Question: I have a Module class, a User, a UserModule and a UserModuleLevel class.
_module_objects is a static ObservableCollection of Modules and gets created when the program starts, there's about 10 of them. e.g. User Management, Customer Services, etc.
User as you can probably guess is user details: ID, Name, etc. Populated from a db query.
With UserModules, I do not keep the module information in the db, just the module level, which is just the module security levels. this is kept in the db as: User_ID, Module_ID, ModuleLevel, ModuleLevelAccess.
What I'm trying to do is populate an ObservableCollection of users in the fastest manner. I have about 120,000 users, usually these users only have access to 2 or 3 of the 10 modules.
Below is what I have tried so far, however the piece with asterisks around it is the bottle neck, because it is going through every module of every user.
Hoping for some advice to speed things up.
'''
public class UserRepository
{
ObservableCollection<User> m_users = new ObservableCollection<User>();
public UserRepository(){}
public void LoadUsers()
{
var users = SelectUsers();
foreach (var u in users)
{
m_users.Add(u);
}
}
public IEnumerable<User> SelectUsers()
{
var userModulesLookup = GetUserModules();
var userModuleLevelsLookup = GetUserModuleLevels().ToLookup(x => Tuple.Create(x.User_ID, x.Module_ID));
clsDAL.SQLDBAccess db = new clsDAL.SQLDBAccess("DB_USERS");
db.setCommandText("SELECT * FROM USERS");
using (var reader = db.ExecuteReader())
{
while (reader.Read())
{
var user = new User();
var userId = NullSafeGetter.GetValueOrDefault<int>(reader, "USER_ID");
user.User_ID = userId;
user.Username = NullSafeGetter.GetValueOrDefault<string>(reader, "USERNAME");
user.Name = NullSafeGetter.GetValueOrDefault<string>(reader, "NAME");
user.Job_Title = NullSafeGetter.GetValueOrDefault<string>(reader, "JOB_TITLE");
user.Department = NullSafeGetter.GetValueOrDefault<string>(reader, "DEPARTMENT");
user.Company = NullSafeGetter.GetValueOrDefault<string>(reader, "COMPANY");
user.Phone_Office = NullSafeGetter.GetValueOrDefault<string>(reader, "PHONE_OFFICE");
user.Phone_Mobile = NullSafeGetter.GetValueOrDefault<string>(reader, "PHONE_MOBILE");
user.Email = NullSafeGetter.GetValueOrDefault<string>(reader, "EMAIL");
user.UserModules = new ObservableCollection<UserModule>(userModulesLookup);
//**************** BOTTLENECK **********************************
foreach (var mod in user.UserModules)
{
mod.UserModuleLevels = new ObservableCollection<UserModuleLevel>(userModuleLevelsLookup[Tuple.Create(userId, mod.Module.Module_ID)]);
}
//**************************************************************
yield return user;
}
}
}
private static IEnumerable<Users.UserModule> GetUserModules()
{
foreach (Module m in ModuleKey._module_objects)
{
//Set a reference in the UserModule to the original static module.
var user_module = new Users.UserModule(m);
yield return user_module;
}
}
private static IEnumerable<Users.UserModuleLevel> GetUserModuleLevels()
{
clsDAL.SQLDBAccess db_user_module_levels = new clsDAL.SQLDBAccess("DB_USERS");
db_user_module_levels.setCommandText(@"SELECT * FROM USER_MODULE_SECURITY");
using (var reader = db_user_module_levels.ExecuteReader())
{
while (reader.Read())
{
int u_id = NullSafeGetter.GetValueOrDefault<int>(reader, "USER_ID");
int m_id = NullSafeGetter.GetValueOrDefault<int>(reader, "MODULE_ID");
int ml_id = NullSafeGetter.GetValueOrDefault<int>(reader, "MODULE_LEVEL_ID");
int mla = NullSafeGetter.GetValueOrDefault<int>(reader, "MODULE_LEVEL_ACCESS");
yield return new Users.UserModuleLevel(u_id, m_id, ml_id, mla);
}
}
}
}
'''
In the end I'll put the users into a DataGrid with module security displayed, buttons with green show there is some type of access to this module, clicking on it will bring up actual security settings.
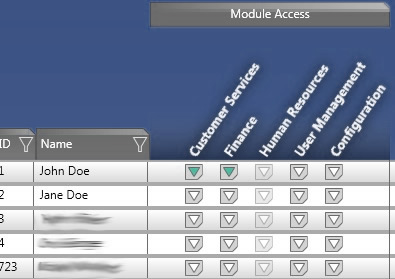
Answer: For performance gains you can do a few things:
- Change your data access code to perform JOINs in SQL to get your data as a single result set. SQL tends to be a fair bit faster at returning a result set of relational data than C# is at glueing the data together after the fact. This is because it's optimised to do just that and you should take advantage of that- You should probably consider paging the results - any user that says they need all 120,000 results at once should be slapped upside the head with a large trout. Paging the results will limit the amount of processing that you need to do in the application
Doing the above can be quite daunting as you would need to modify your application to include paging - often 3rd party controls such as grids etc have some paging mechanisms built in, and these days most ORM software has some sort of paging support which translates your C# code to the correct dialect for your chosen RDBMS
A good example (I've been working with a bit lately) is ServiceStack OrmLite.
I believe it to be free as long as you are using the legacy V3 version (which is pretty darn good .. <URL>
There is a small learning curve, but nothing the examples/docs can't tell you
Here's an extension method I'm using to page my queries in my service layer:
'''
public static SqlExpressionVisitor<T> PageByRequest<T>(this SqlExpressionVisitor<T> expr, PagedRequest request)
{
return expr.Limit((request.PageNumber - 1) * request.PageSize, request.PageSize);
}
'''
The request contains the page number and page size (from my web app), and the 'Limit' extension method in OrmLite does the rest. I should probably add that the '<T>' generic parameter is the object type that OrmLite will map to after it has queried.
Here's an example of that (its just a POCO with some annotations)
'''
[Alias("Customers")]
public class Customer : IHasId<string>
{
[Alias("AccountCode")]
public string Id { get; set; }
public string CustomerName { get; set; }
// ... a load of other fields
}
'''
The method is translated to T-SQL and results in the following query against the DB (for this example I selected page 4 on my customer list with a page size of 10):
'''
SELECT <A big list of Fields> FROM
(SELECT ROW_NUMBER() OVER (ORDER BY AccountCode) As RowNum, * FROM "Customers")
AS RowConstrainedResult
WHERE RowNum > 40 AND RowNum <= 50
'''
This keeps the query time down to way less than a second and ensures I don't need to write a shedload of vendor specific SQL
It really depends on how much application you have already got - if you are too far in, it may be a nightmare to refactor for an ORM, but it's worth considering for other projects